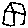
Label: house